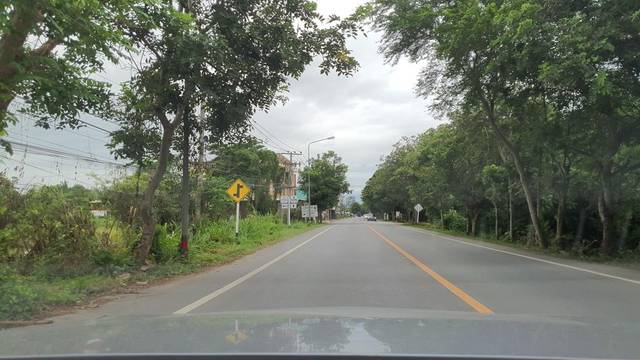
Region: Thailand
Coordinates: 18.591, 98.981